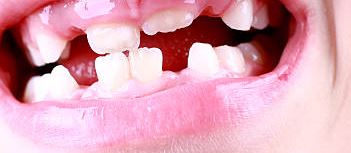
Condition: hypodontia